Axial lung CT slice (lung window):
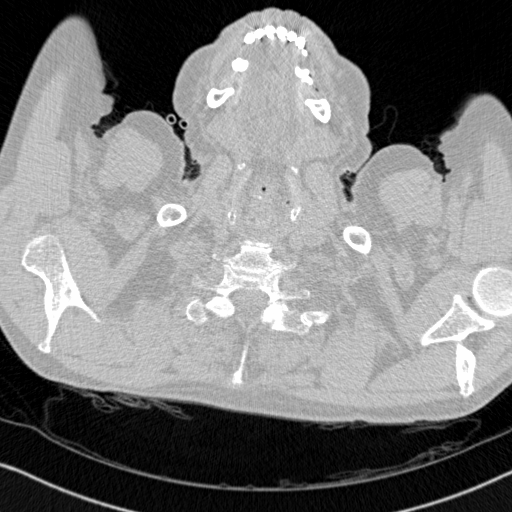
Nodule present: no